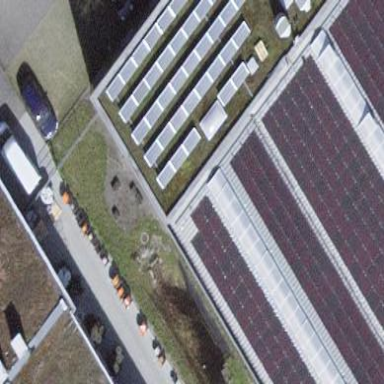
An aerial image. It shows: Solar power generator.